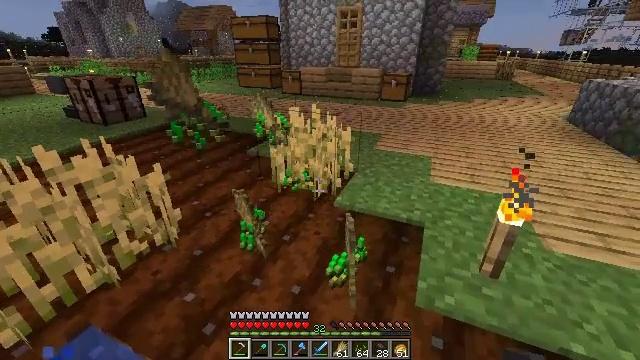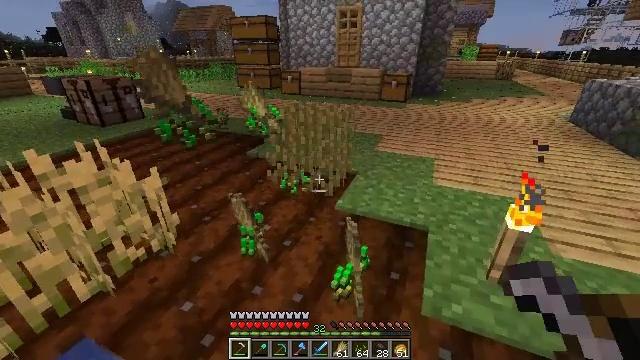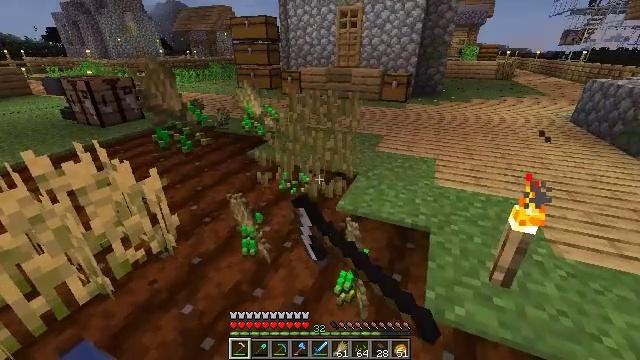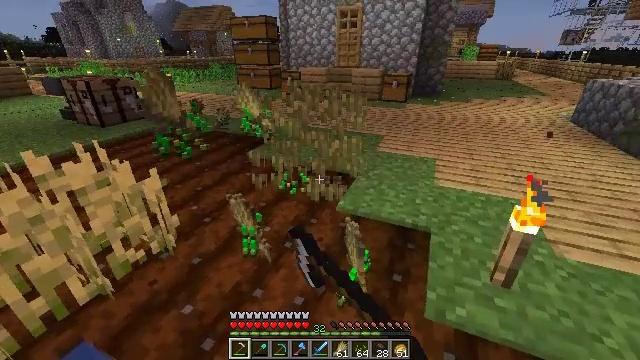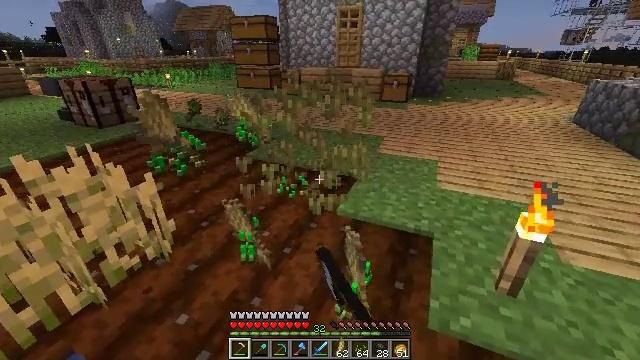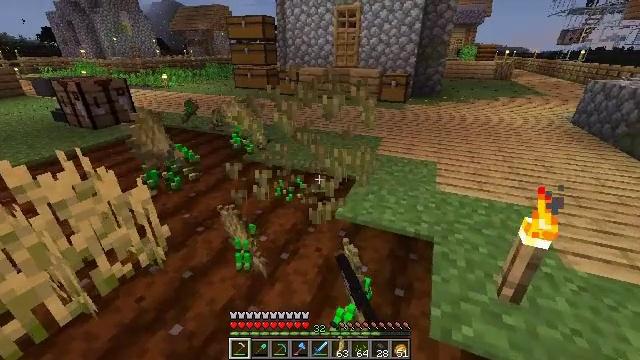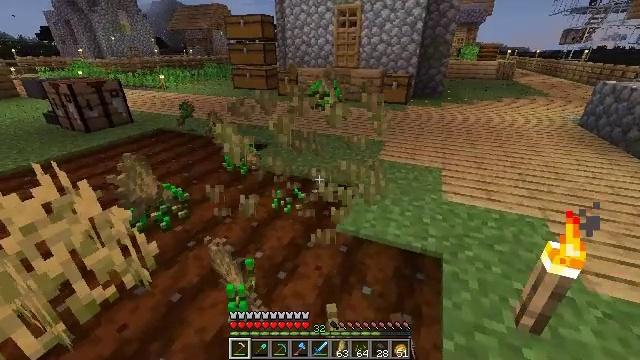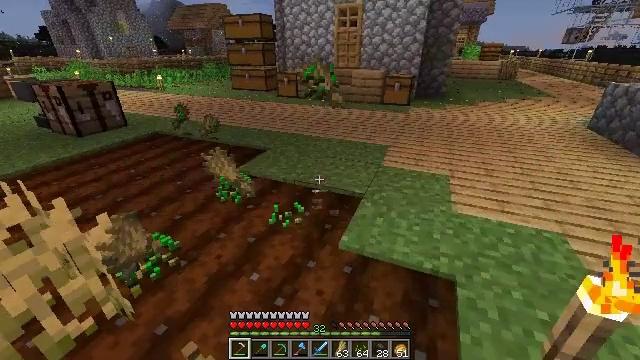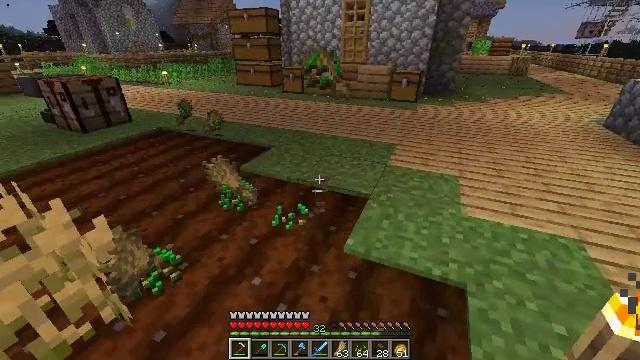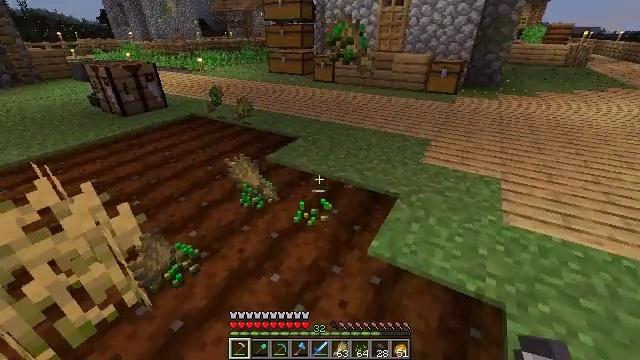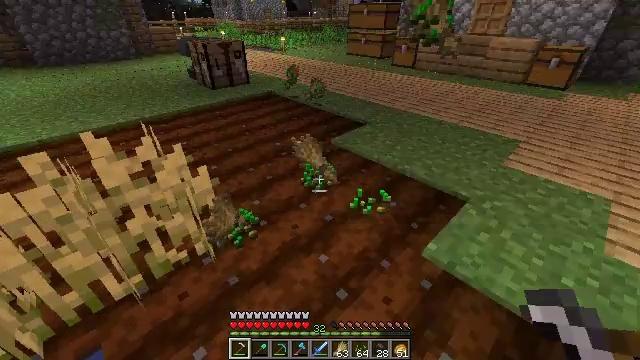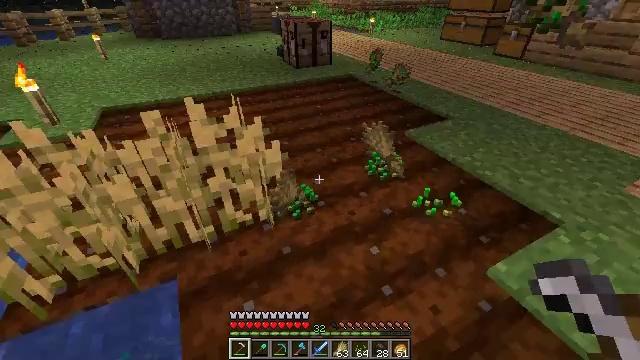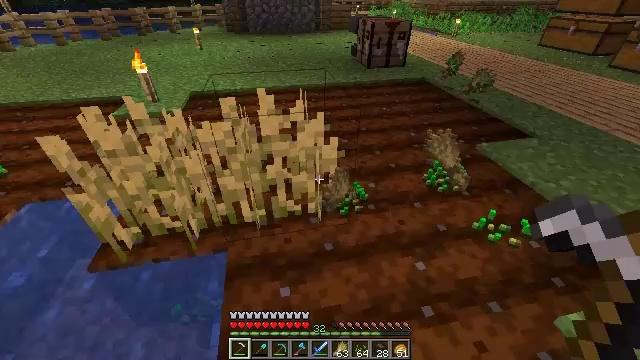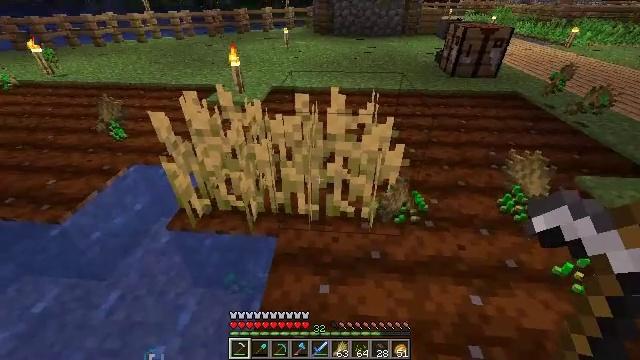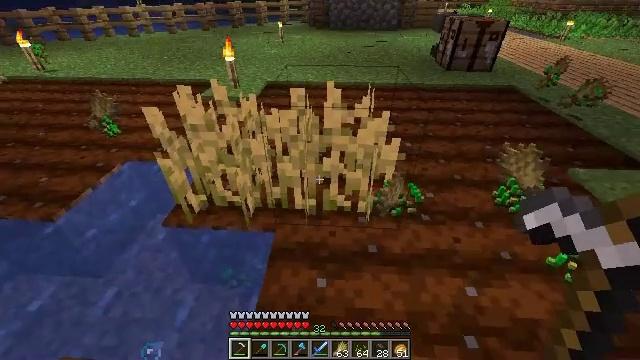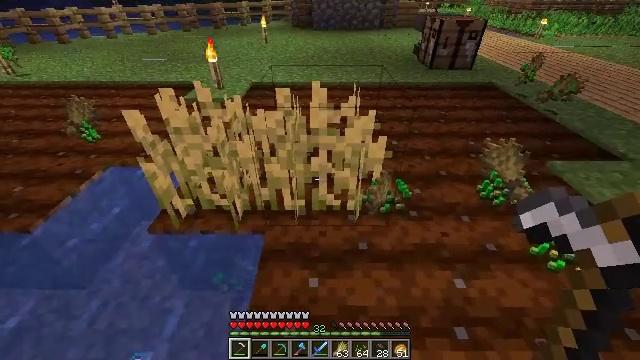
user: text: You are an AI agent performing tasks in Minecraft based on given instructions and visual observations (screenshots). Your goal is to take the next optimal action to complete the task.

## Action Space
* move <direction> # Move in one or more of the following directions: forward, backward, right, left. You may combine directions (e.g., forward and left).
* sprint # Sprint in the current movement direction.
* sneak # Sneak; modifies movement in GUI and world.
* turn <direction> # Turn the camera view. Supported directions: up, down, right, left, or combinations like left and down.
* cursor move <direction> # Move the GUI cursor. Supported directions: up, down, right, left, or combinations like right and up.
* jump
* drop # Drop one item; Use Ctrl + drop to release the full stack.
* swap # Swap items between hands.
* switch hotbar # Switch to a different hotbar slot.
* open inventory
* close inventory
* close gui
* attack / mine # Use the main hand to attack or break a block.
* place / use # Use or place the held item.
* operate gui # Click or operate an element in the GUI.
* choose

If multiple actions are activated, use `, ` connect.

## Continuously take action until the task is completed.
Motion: motion action
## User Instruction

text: Harvest wheat from the field.
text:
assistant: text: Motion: attack / mine
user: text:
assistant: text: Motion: attack / mine
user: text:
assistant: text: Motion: attack / mine
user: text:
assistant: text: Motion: move forward, attack / mine
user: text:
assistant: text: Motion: move forward
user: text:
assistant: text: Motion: move forward
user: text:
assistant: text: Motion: move forward
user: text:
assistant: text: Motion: turn left
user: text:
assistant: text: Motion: turn left and down
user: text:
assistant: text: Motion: turn left and down
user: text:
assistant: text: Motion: turn left and down
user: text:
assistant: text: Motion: turn left
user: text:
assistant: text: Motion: turn left
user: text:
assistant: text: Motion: turn down
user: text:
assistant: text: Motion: turn right
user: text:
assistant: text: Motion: no_op
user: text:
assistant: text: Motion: no_op
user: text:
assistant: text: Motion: no_op
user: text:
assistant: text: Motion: turn right
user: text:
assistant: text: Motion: turn right
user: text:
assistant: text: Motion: turn left and up
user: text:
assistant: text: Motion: no_op
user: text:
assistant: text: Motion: no_op
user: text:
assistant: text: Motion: attack / mine
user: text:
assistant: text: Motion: turn left, attack / mine
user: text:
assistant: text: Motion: turn left and up, attack / mine
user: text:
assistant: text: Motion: turn left and up
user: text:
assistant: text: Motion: turn left
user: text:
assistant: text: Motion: no_op
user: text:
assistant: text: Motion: attack / mine